Interaction volume radius: 5 \u00c5
Interaction volume height: 35 \u00c5
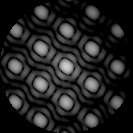
Disorder parameter: 0.01639